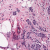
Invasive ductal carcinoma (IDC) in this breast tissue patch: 1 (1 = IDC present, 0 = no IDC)